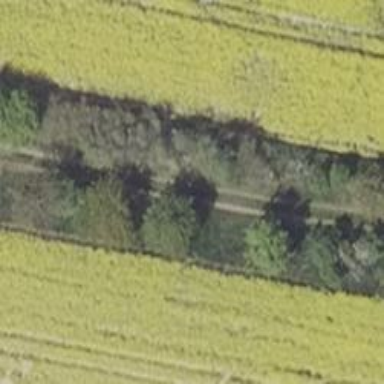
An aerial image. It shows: Row of deciduous broadleaved trees.